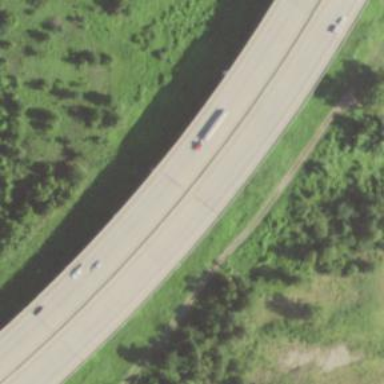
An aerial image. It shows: Beam bridge on motorway.